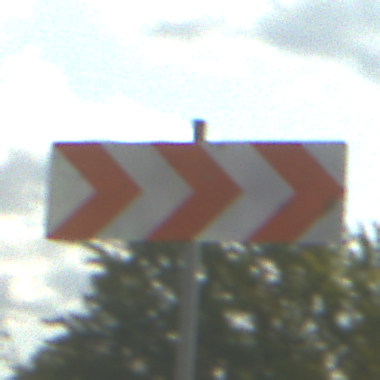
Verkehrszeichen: RichtungstafelnInKurvenGrossLinks
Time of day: MorningAfternoon
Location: Outdoor (RoadRail)
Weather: PartlyCloudy
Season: NotSpecified
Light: Natural